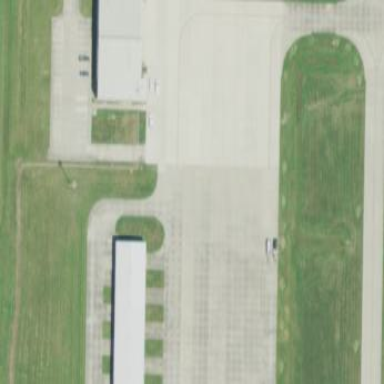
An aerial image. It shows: Apron at the airport.